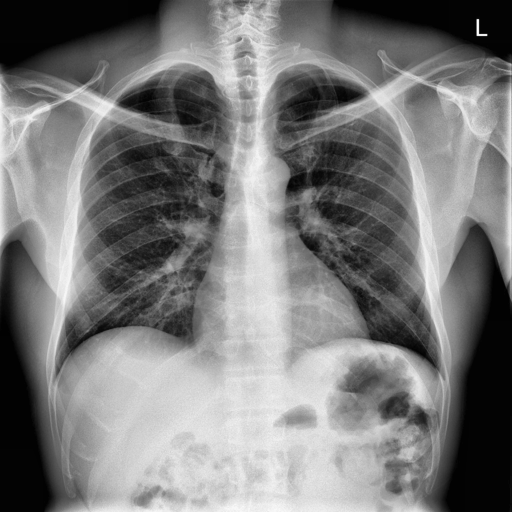
Finding: NORMAL